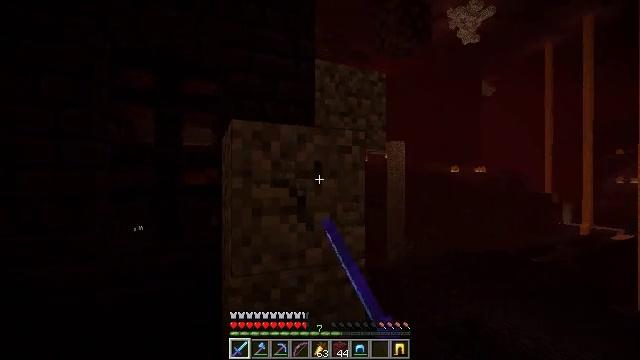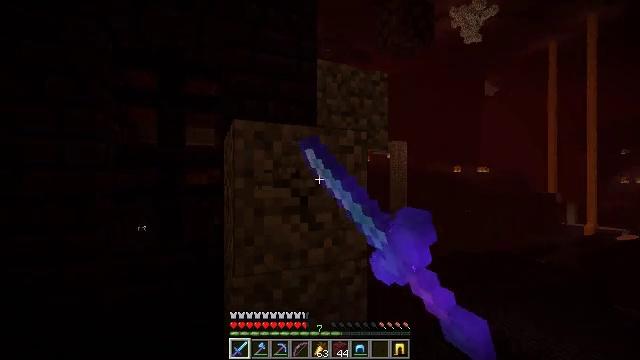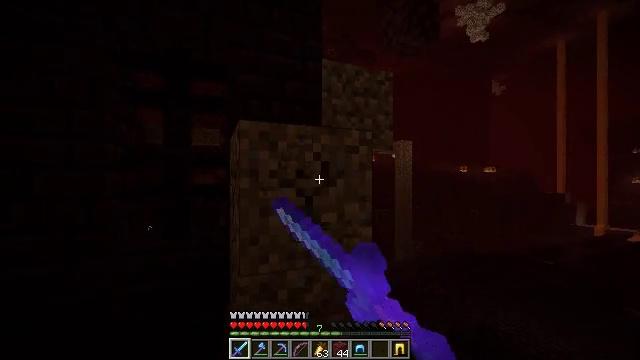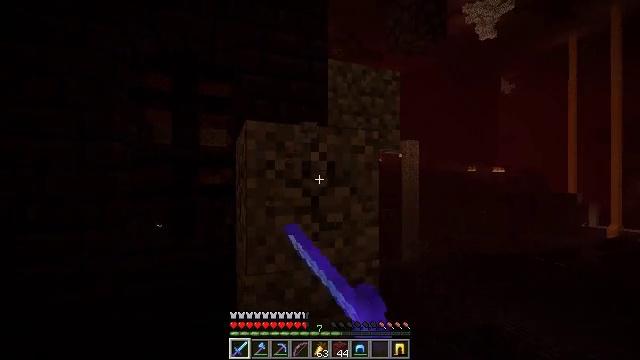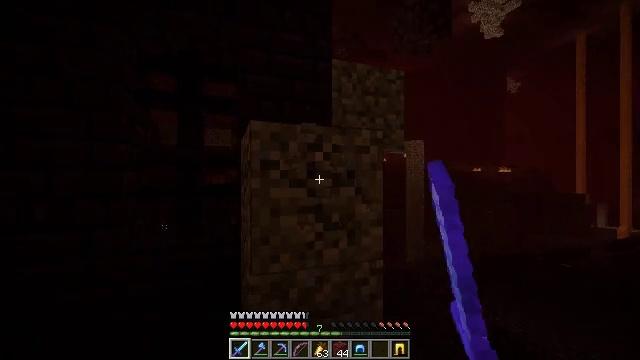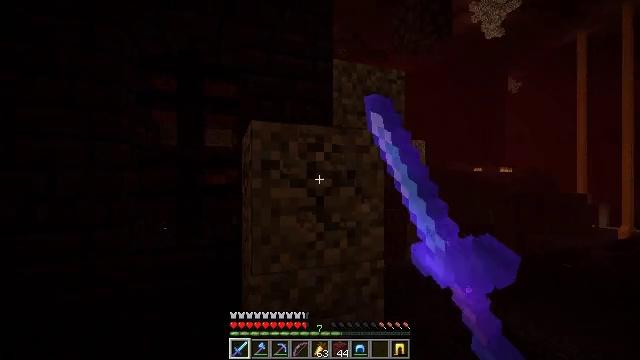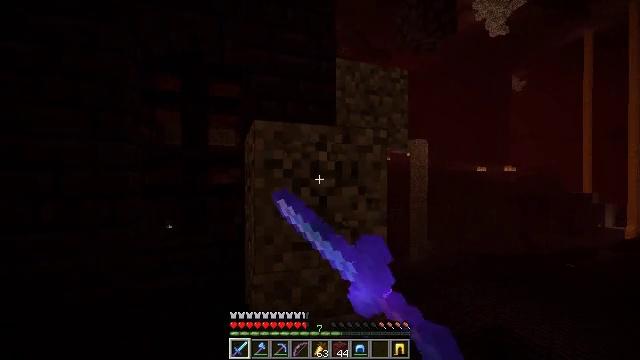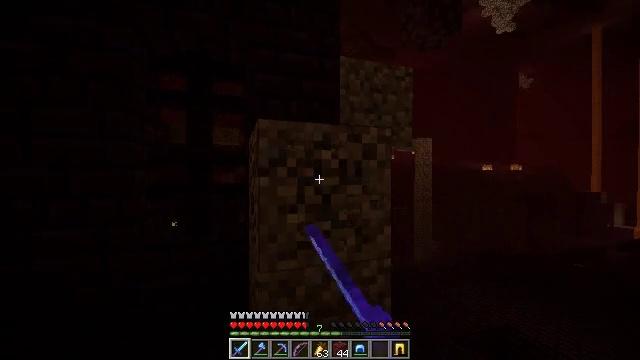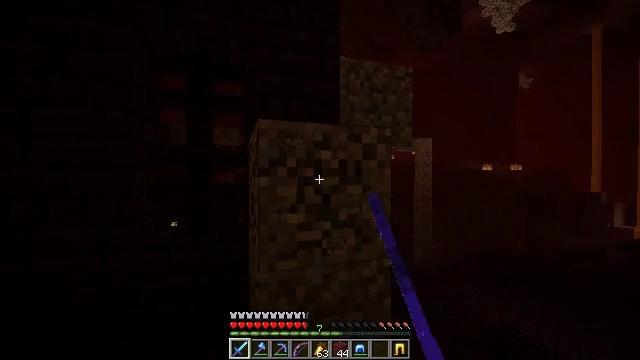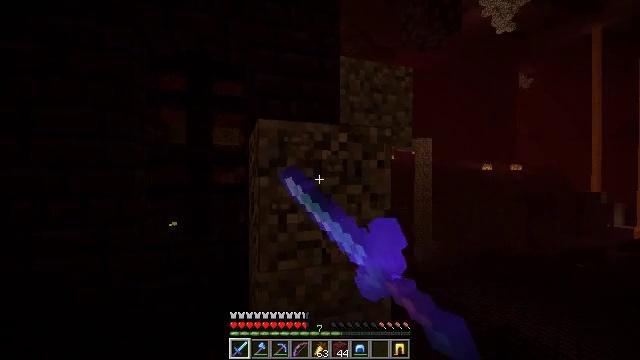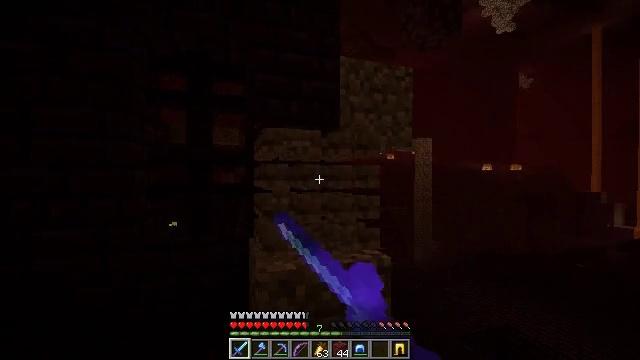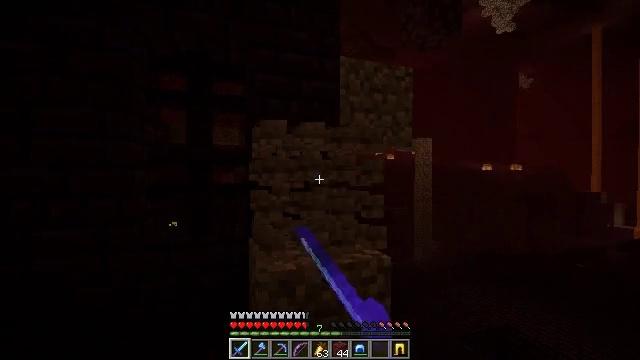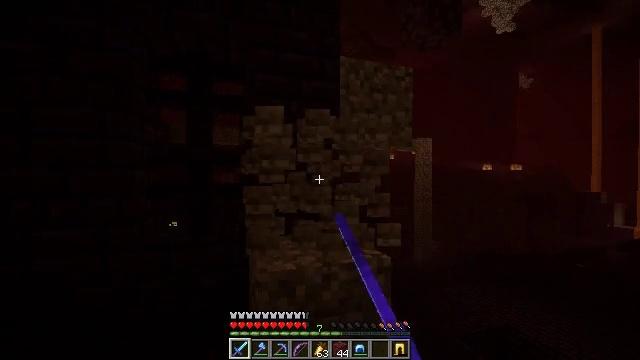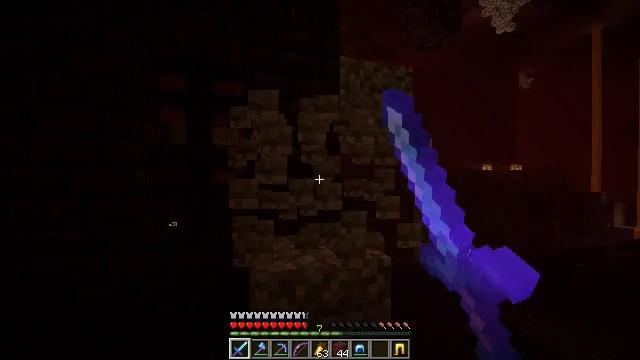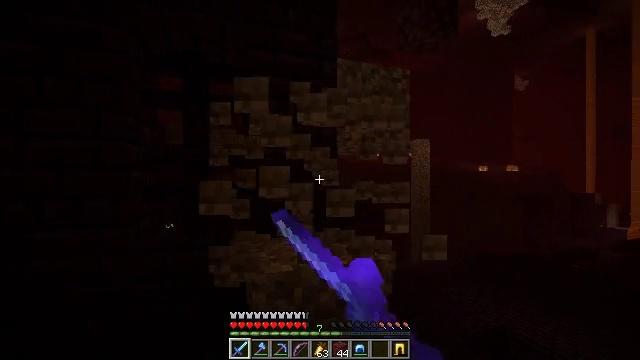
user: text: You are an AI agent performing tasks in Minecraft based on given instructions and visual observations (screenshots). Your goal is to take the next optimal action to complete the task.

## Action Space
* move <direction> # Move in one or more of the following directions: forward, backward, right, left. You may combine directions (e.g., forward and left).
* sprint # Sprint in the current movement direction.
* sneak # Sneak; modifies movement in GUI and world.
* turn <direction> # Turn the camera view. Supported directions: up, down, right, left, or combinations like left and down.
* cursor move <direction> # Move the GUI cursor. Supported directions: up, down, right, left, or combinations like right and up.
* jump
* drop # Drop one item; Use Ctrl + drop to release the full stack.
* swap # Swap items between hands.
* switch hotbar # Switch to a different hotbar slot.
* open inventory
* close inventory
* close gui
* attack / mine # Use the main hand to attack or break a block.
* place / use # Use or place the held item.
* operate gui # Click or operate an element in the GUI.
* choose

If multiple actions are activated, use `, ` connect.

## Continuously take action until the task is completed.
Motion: motion action
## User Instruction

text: Collect dirt by holding left button.
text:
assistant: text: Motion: attack / mine
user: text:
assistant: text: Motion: turn left, attack / mine
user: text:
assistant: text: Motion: turn left, attack / mine
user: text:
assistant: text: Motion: attack / mine
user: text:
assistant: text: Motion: attack / mine
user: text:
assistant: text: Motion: attack / mine
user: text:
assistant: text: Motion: attack / mine
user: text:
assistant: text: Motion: attack / mine
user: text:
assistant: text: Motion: attack / mine
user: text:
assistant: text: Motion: attack / mine
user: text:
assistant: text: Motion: attack / mine
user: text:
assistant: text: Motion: attack / mine
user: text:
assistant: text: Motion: attack / mine
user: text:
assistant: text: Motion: no_op
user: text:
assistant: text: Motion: no_op